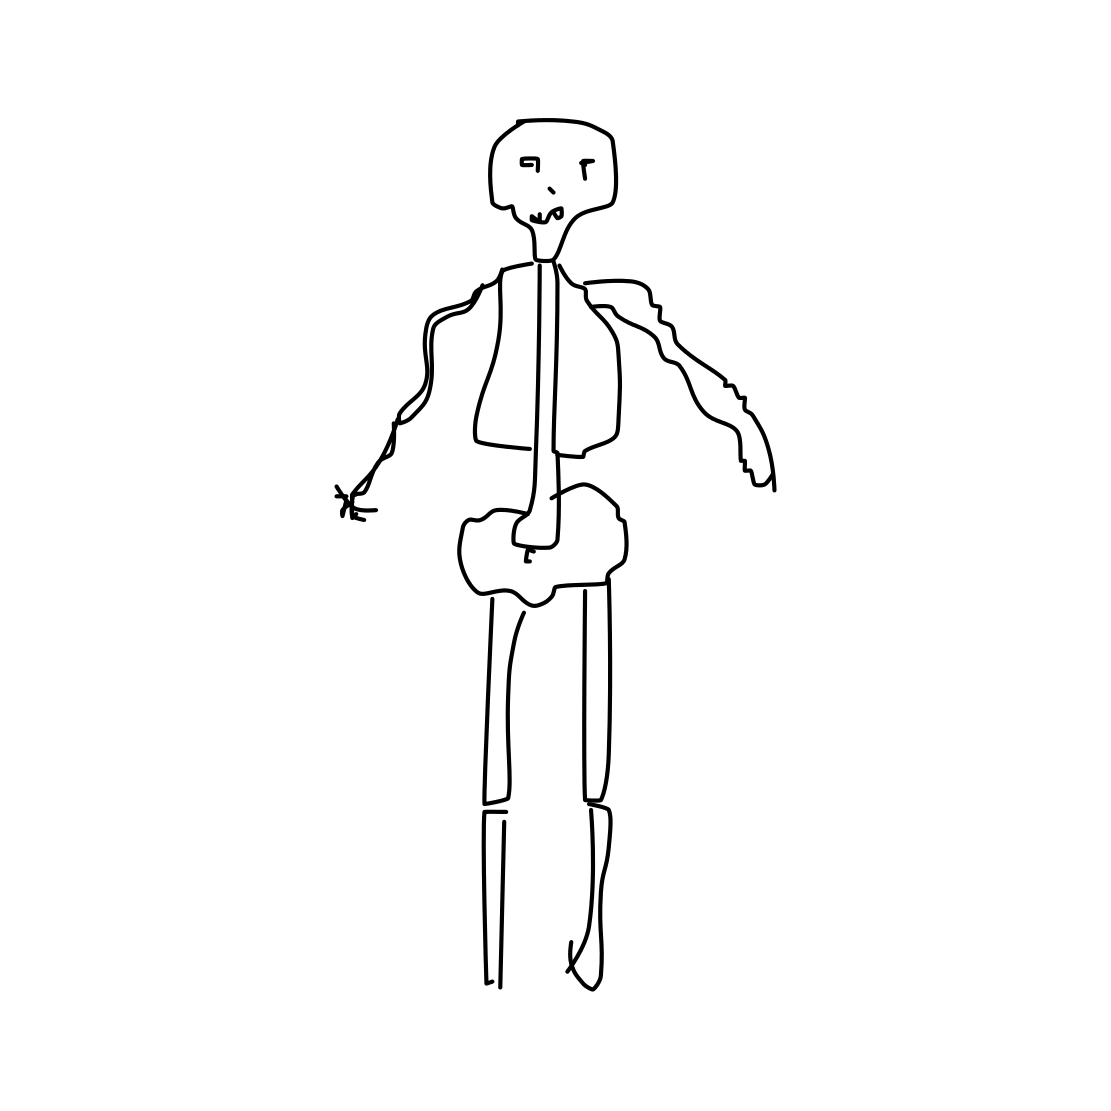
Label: human-skeleton